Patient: sex M, age 35
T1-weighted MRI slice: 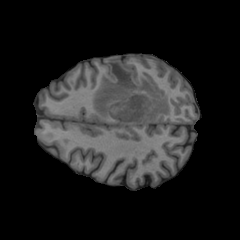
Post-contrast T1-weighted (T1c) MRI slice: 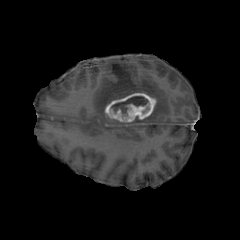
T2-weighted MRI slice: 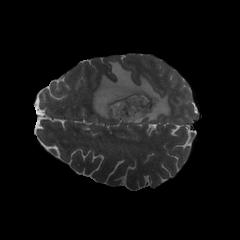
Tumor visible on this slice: yes
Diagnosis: Glioblastoma, IDH-wildtype
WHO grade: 4